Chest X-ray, AP view. Patient: 24 years old, sex M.
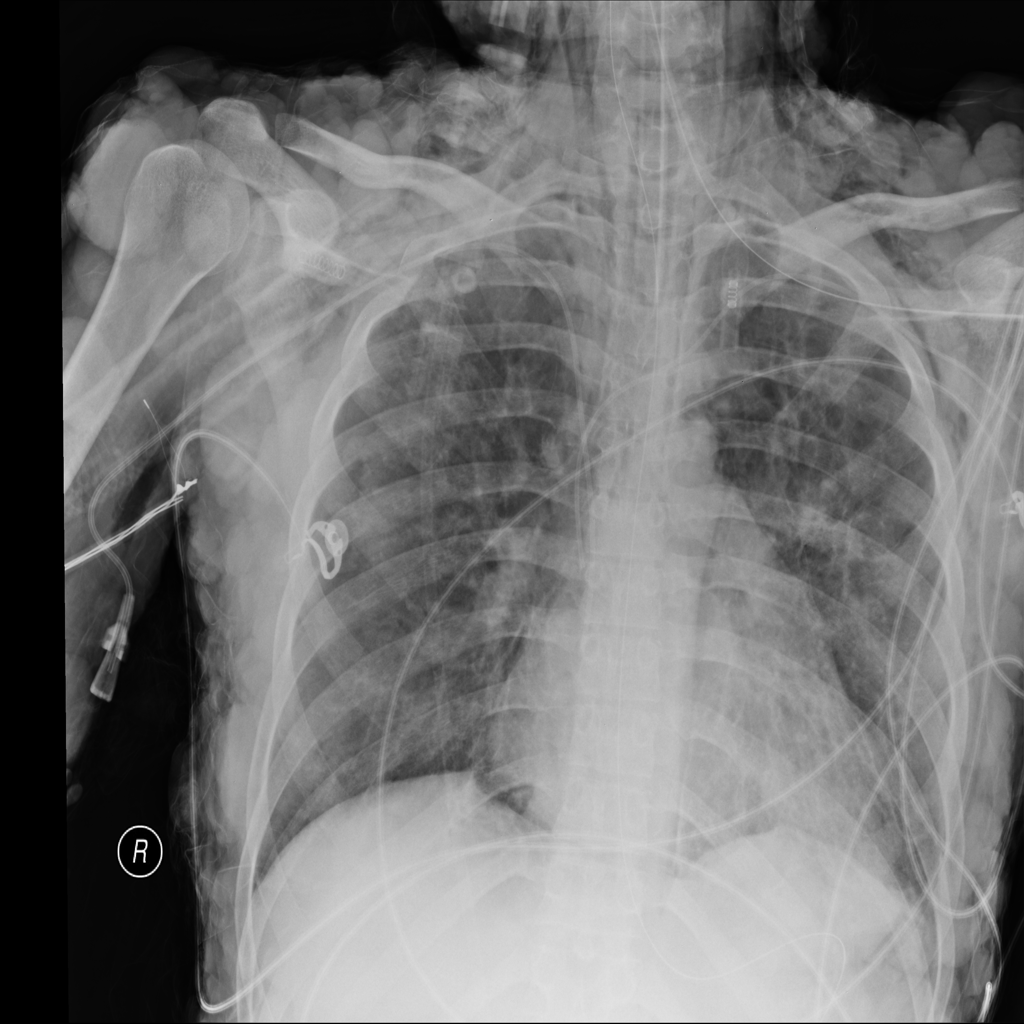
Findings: Emphysema, Mass